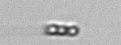
Label: Chaetoceros